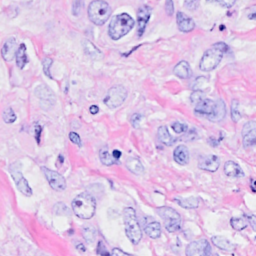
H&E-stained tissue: Breast